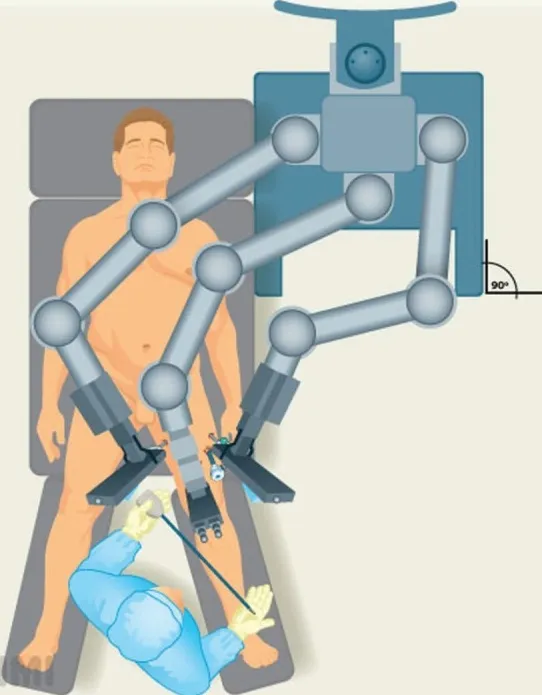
Assistant position for the left inguinal lymphadenectomy, the robot is located at 90. lateral to procedure.
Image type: radiology (x_ray)